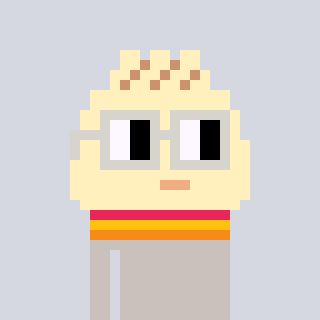
a pixel art character with square light gray glasses, a porkbao-shaped head and a foggrey-colored body on a cool background